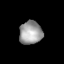
Tissue: lung
Cell type: Epithelial cells
Senescence score: 0.1672
Nuclear area (px): 520
Mean DAPI intensity: 157.231